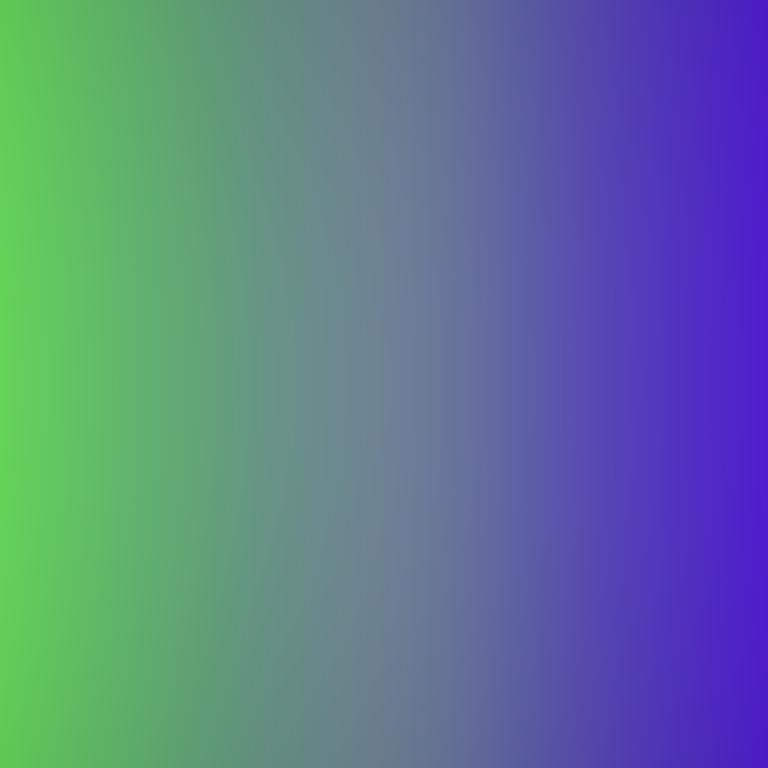
Abstract light effect, smooth gradient from vibrant green to deep purple, calm atmosphere, soft blend, no room, no furniture, no objects.